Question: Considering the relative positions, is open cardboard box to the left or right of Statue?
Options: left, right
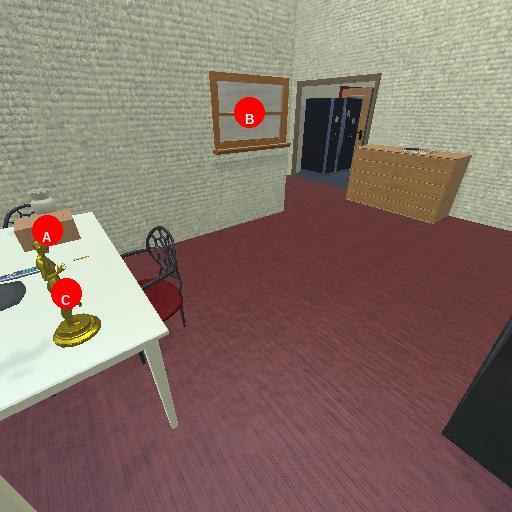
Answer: left